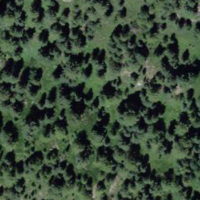
EUNIS habitat code: 43
Species observed at this site:
Astrantia minor